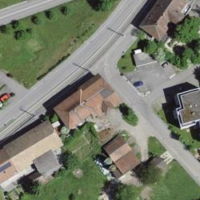
EUNIS habitat code: 54
Species observed at this site:
Milvus milvus